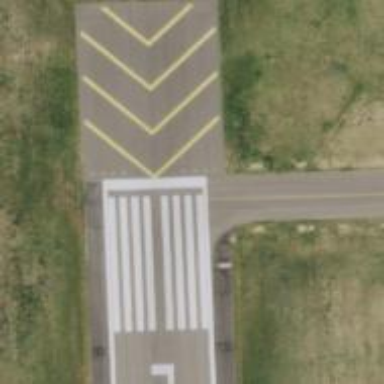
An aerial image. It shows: Asphalt runway at the airport.